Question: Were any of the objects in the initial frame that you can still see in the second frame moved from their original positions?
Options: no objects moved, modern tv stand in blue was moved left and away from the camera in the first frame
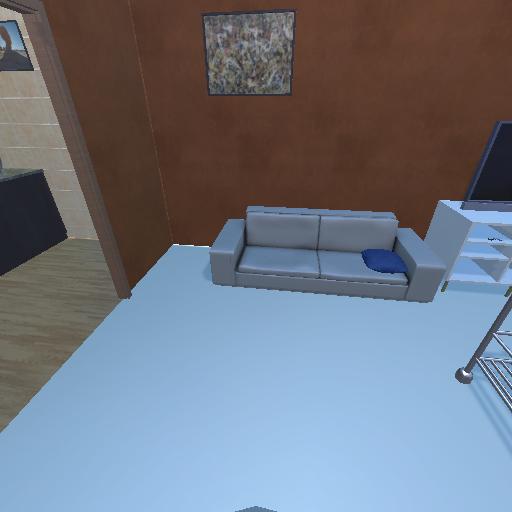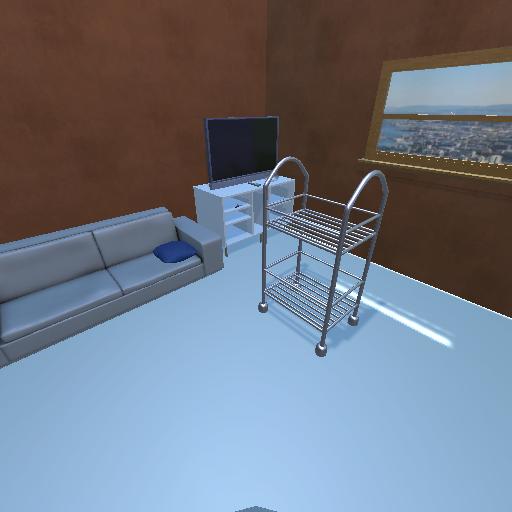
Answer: no objects moved